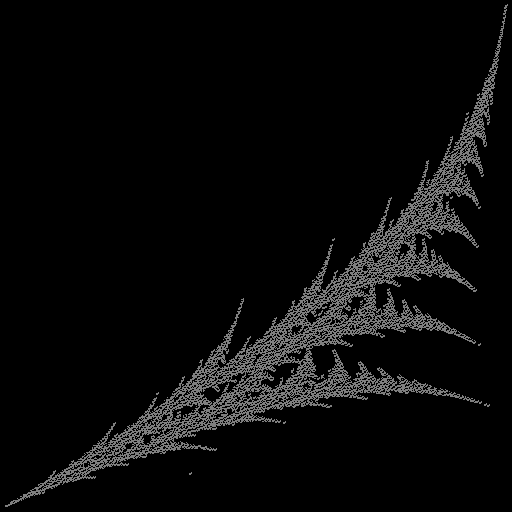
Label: umbrellafern